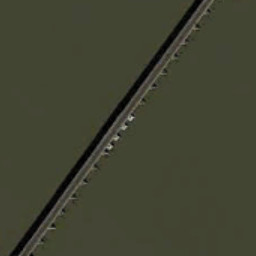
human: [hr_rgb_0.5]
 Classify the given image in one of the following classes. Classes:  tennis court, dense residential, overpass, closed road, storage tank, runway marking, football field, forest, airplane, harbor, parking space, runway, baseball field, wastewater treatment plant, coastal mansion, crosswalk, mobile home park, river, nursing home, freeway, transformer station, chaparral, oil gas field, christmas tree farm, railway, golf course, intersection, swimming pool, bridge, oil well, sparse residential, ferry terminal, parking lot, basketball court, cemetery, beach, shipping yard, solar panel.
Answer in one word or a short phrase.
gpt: bridge